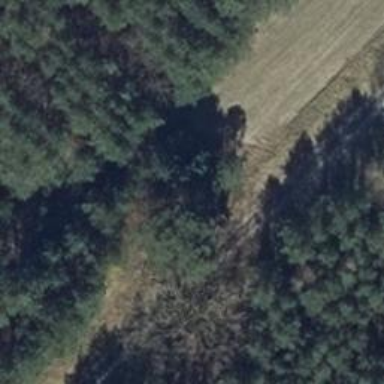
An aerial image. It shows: Hunting stand.